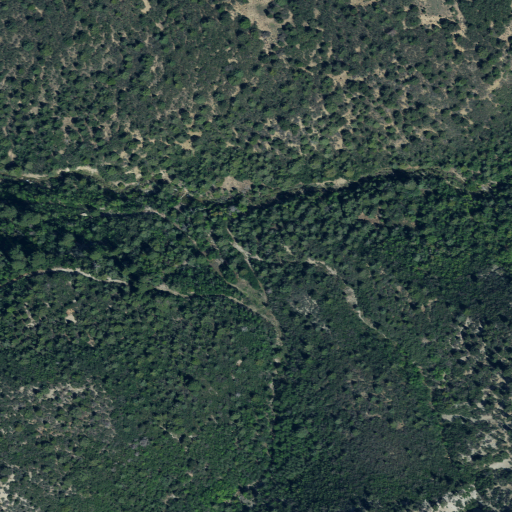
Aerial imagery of valley in Utah named Woods Hollow containing evergreen forest and deciduous forest